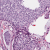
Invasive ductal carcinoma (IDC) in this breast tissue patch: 1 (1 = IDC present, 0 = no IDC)